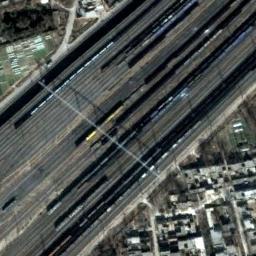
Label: railway